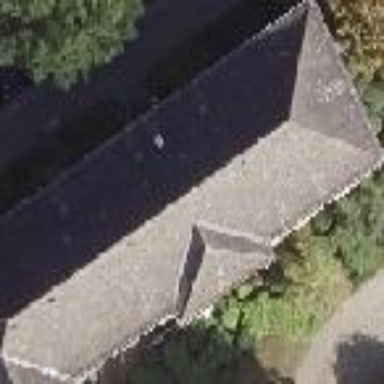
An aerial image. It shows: Apartment building with hipped roof.